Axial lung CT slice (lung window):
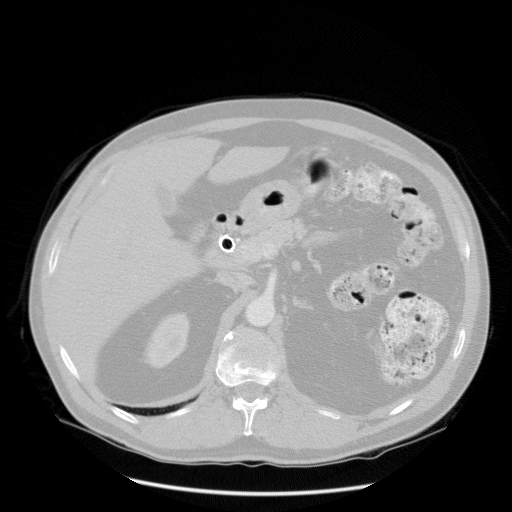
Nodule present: no